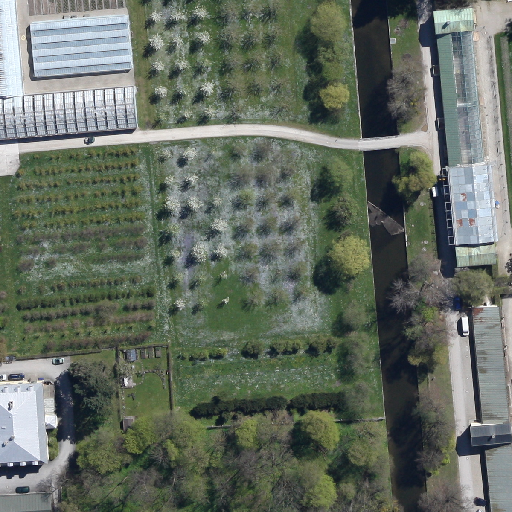
Referring expression: vehicle driving on the road